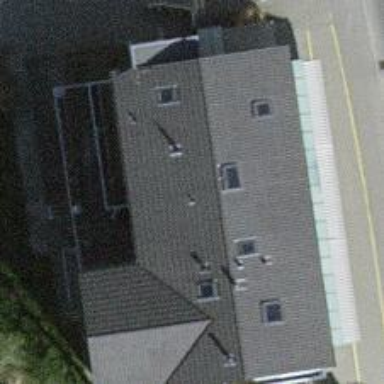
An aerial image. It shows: View of roof with edges.